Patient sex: F
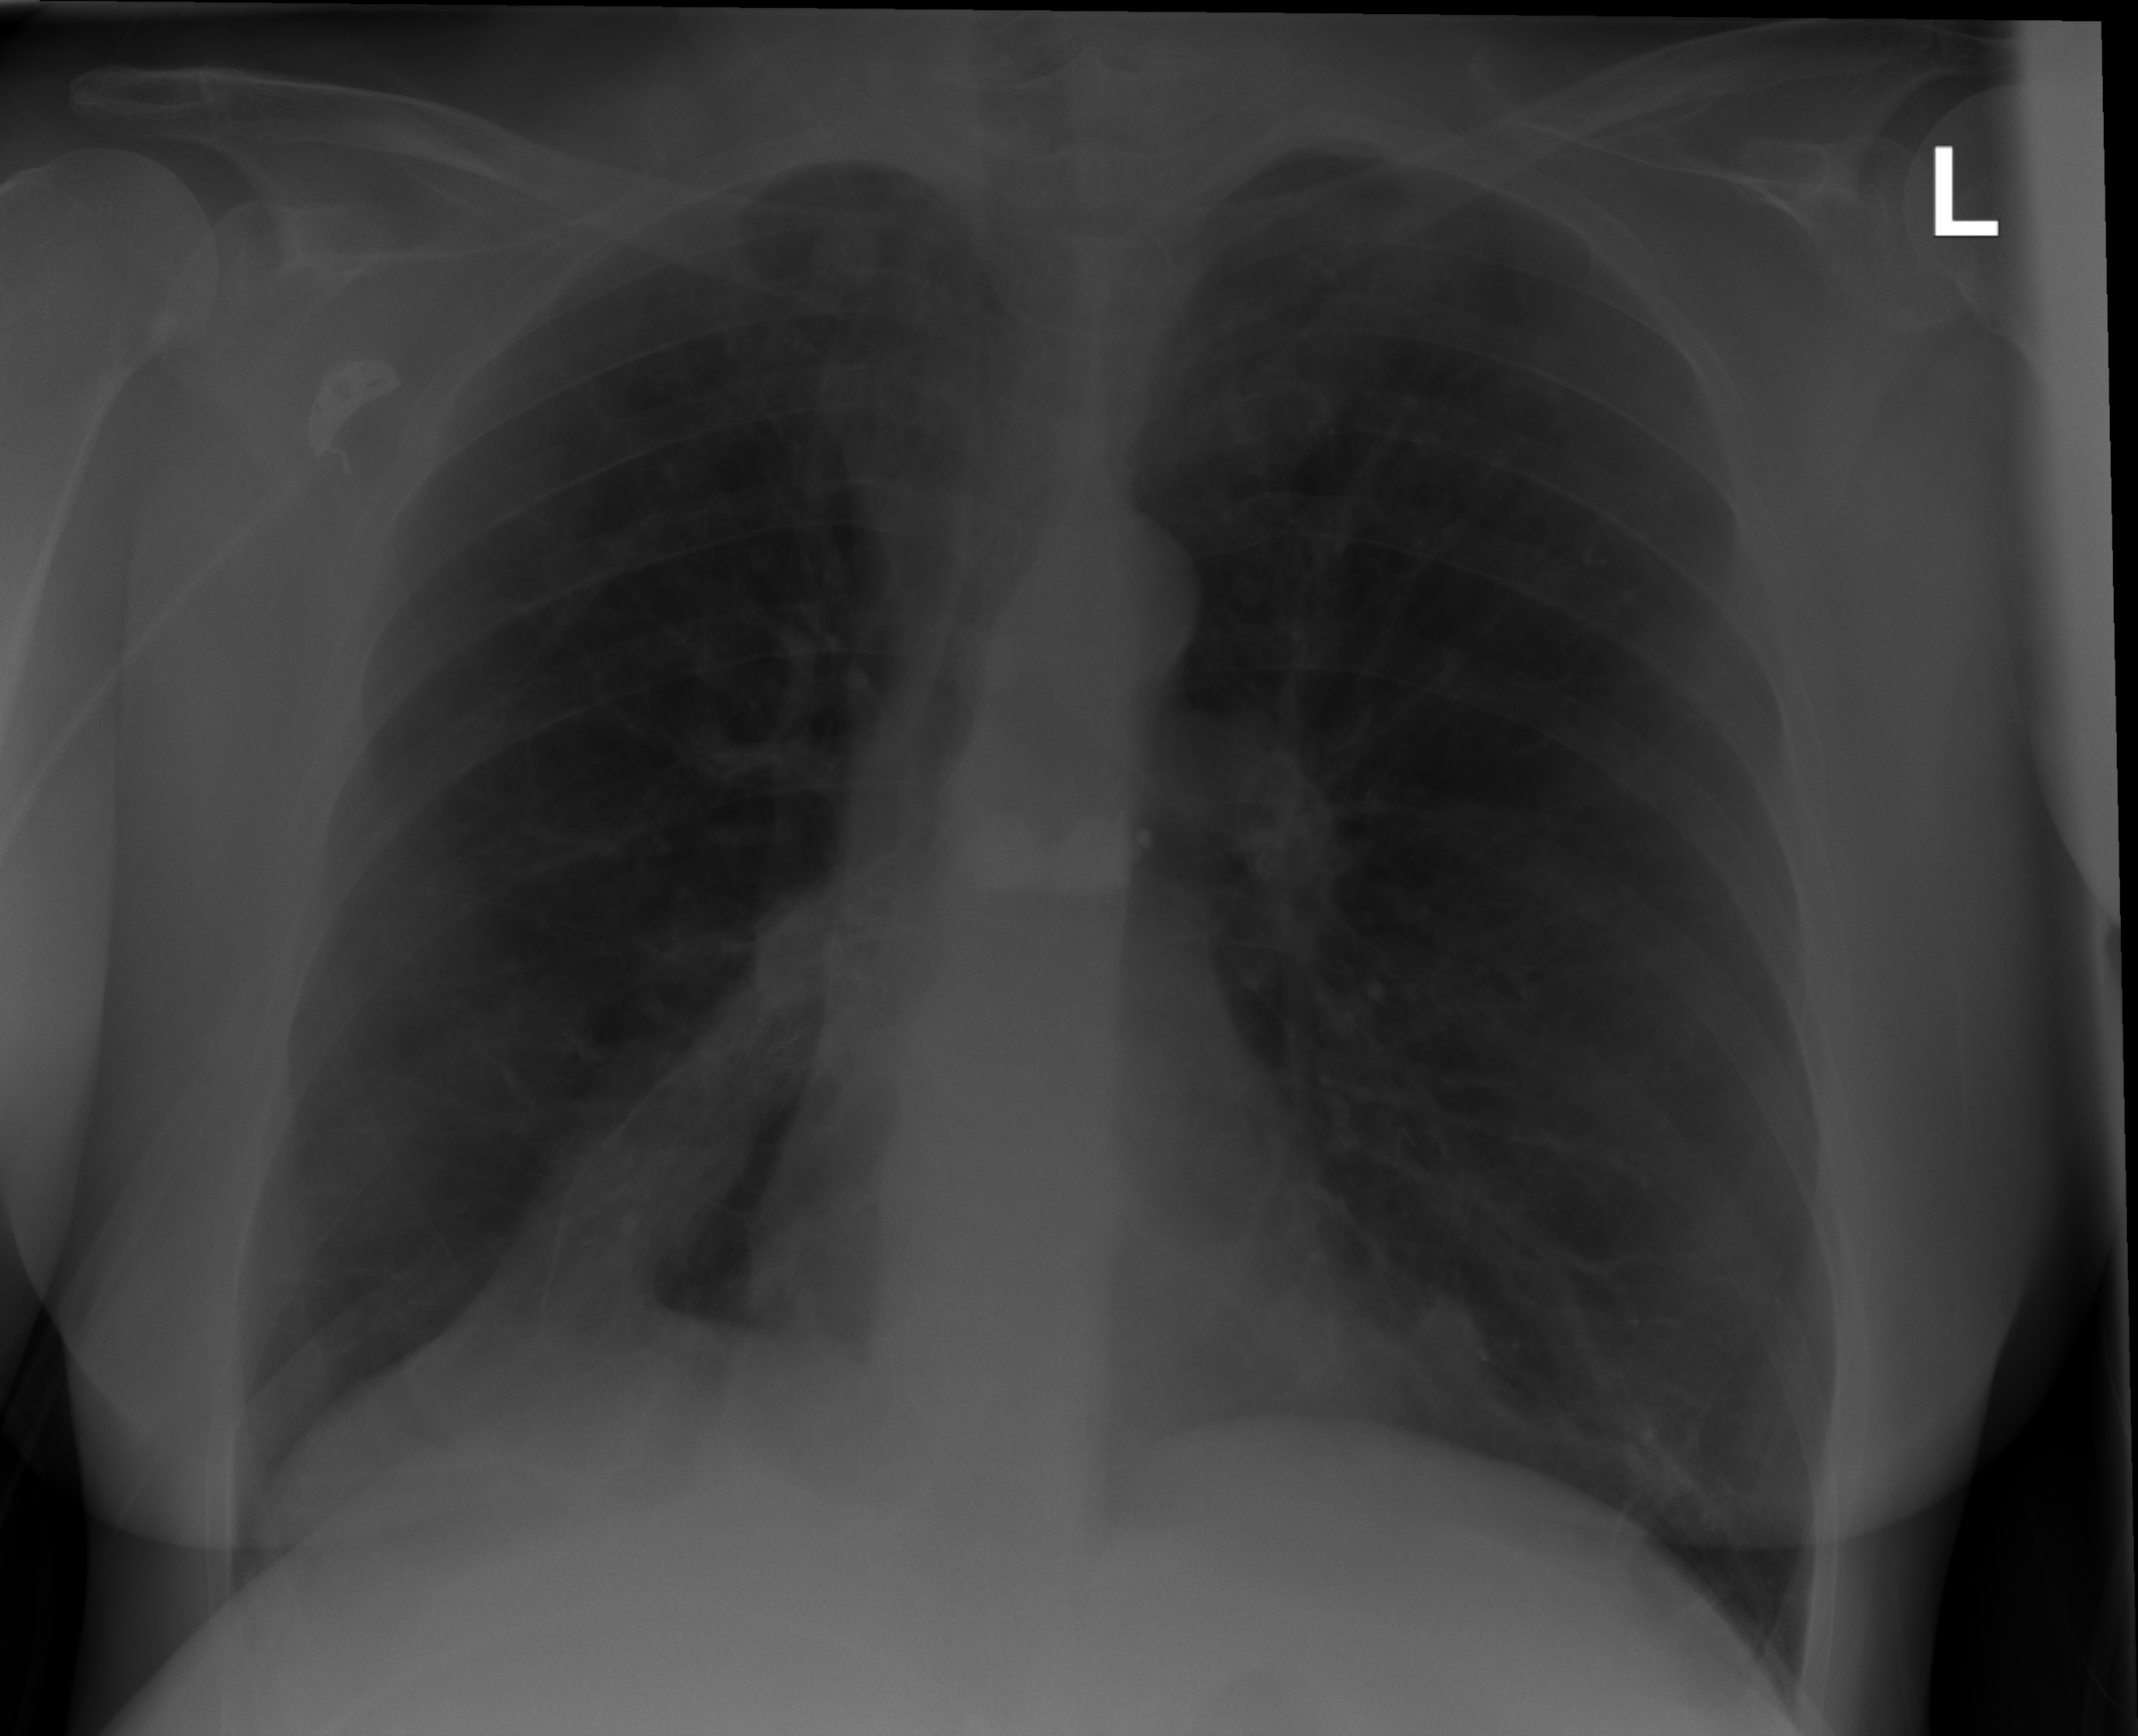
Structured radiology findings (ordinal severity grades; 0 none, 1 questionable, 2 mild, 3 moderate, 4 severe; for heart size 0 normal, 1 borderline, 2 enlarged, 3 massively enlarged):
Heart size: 0
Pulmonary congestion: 0
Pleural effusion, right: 0
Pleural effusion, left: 0
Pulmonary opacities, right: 0
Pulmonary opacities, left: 0
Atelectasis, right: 3
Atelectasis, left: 0